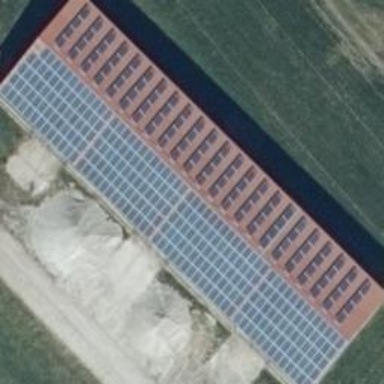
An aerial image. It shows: Small solar photovoltaic panel generator inside building.